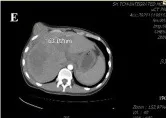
Comparison of CT results before and after treatment. (B) Multiple intrahepatic masses were significantly enlarged and fused into a mass, with the maximum diameter of about 102.89mm.
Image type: radiology (ct)